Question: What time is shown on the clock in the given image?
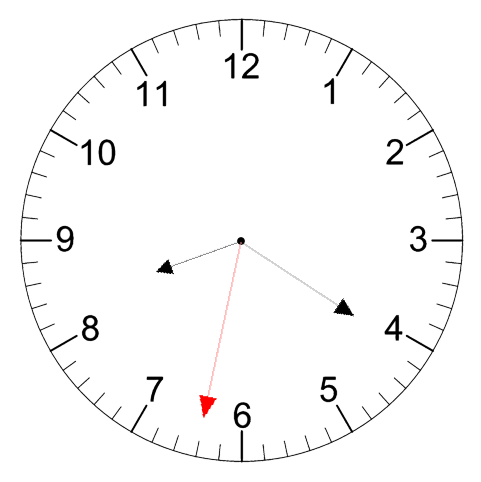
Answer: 08:20:32